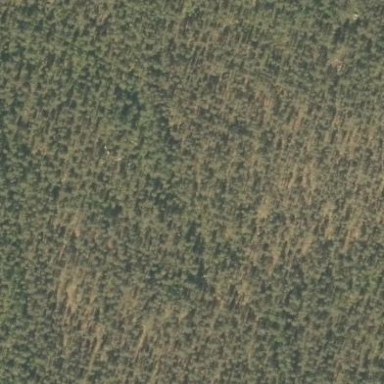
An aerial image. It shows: Woodland with needle-leaved trees.